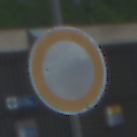
Verkehrszeichen: VerbotFahrzeugeAllerArt
Umgebung: Outdoor, Urban
Tageszeit: MorningAfternoon
Wetter: PartlyCloudy
Licht: Natural
Jahreszeit: NotSpecified
Kontrast: LowContrast